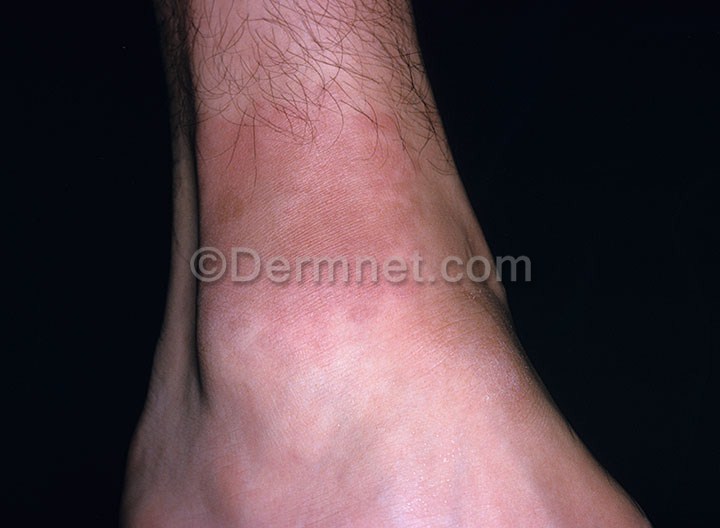
Disease: Systemic Disease